Brain MRI, t1w sequence, axial 2D slice.
Patient: age 23, sex F, weight 78 kg, height 1.78 m
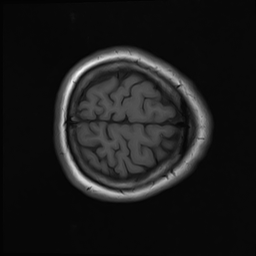